Interaction volume radius: 10 \u00c5
Interaction volume height: 15 \u00c5
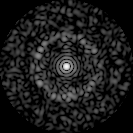
Disorder parameter: 0.8278